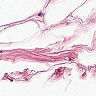
Metastatic tissue present: no